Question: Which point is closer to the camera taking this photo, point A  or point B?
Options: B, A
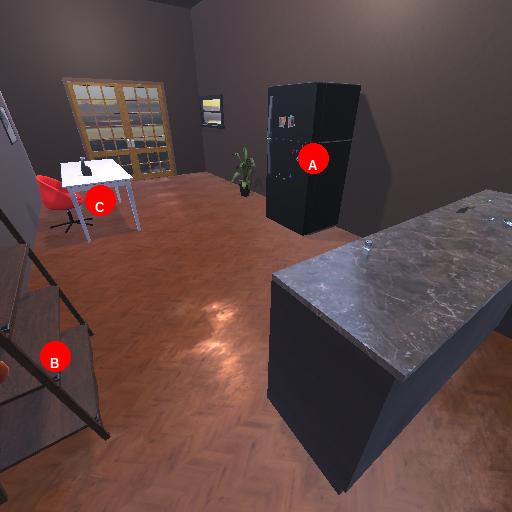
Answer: B